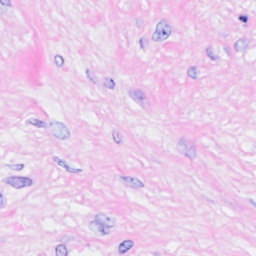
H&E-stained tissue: Breast